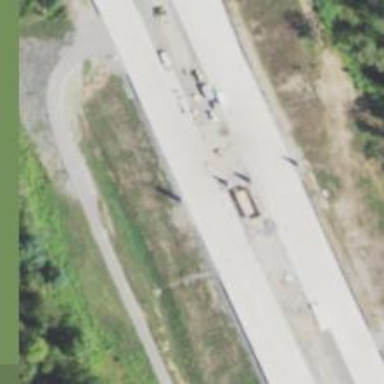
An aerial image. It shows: Toll gantry on the road.